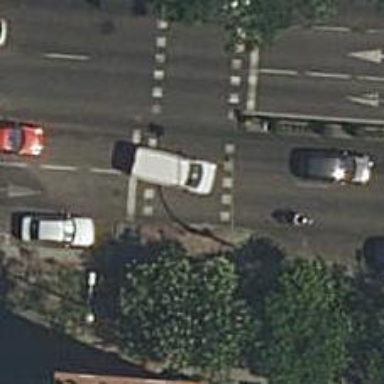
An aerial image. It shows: Road crossing with traffic signals.